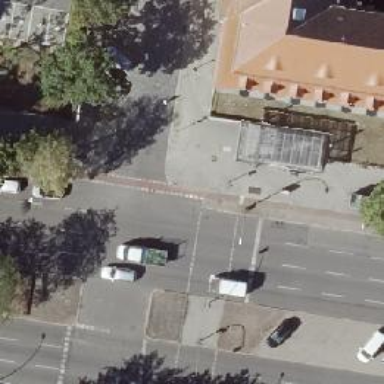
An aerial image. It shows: Subway entrance for railway system.